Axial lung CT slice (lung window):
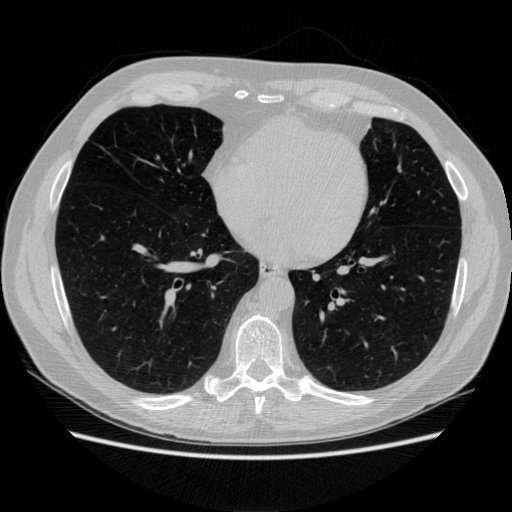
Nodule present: no